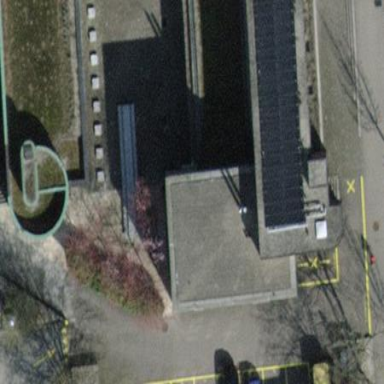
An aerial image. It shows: Part of building is shown in the image.